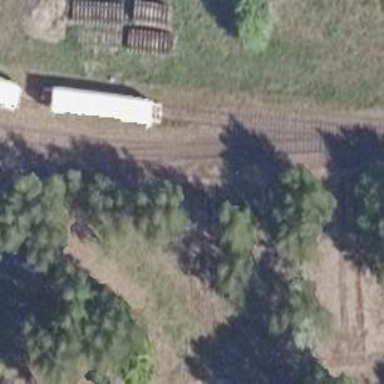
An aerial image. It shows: Railway switch.